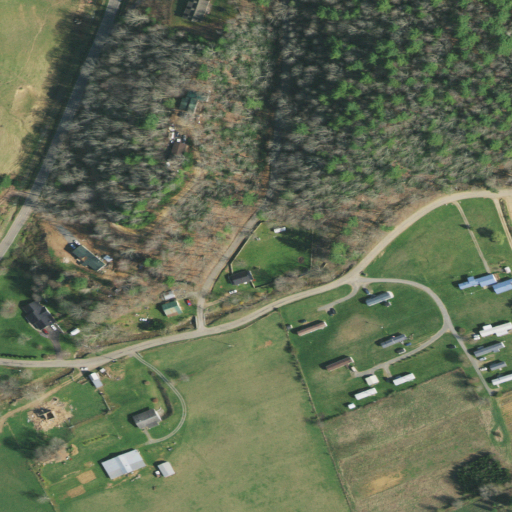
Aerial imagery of valley in Tennessee named Fox Hollow containing pasture, open development, mixed forest, deciduous forest, evergreen forest, low intensity development, medium intensity development, and grassland